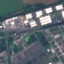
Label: Industrial